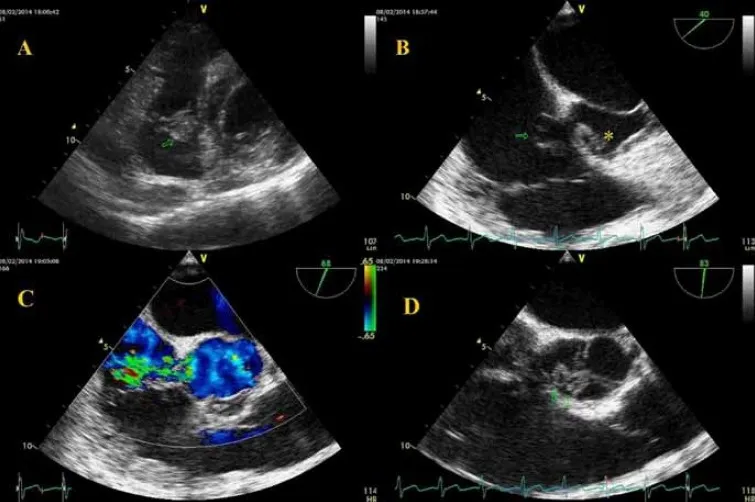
Echocardiographic views of the patient:.
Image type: radiology (ultrasound)